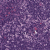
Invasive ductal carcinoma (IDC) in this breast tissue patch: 0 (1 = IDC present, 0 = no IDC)